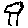
Label: tree